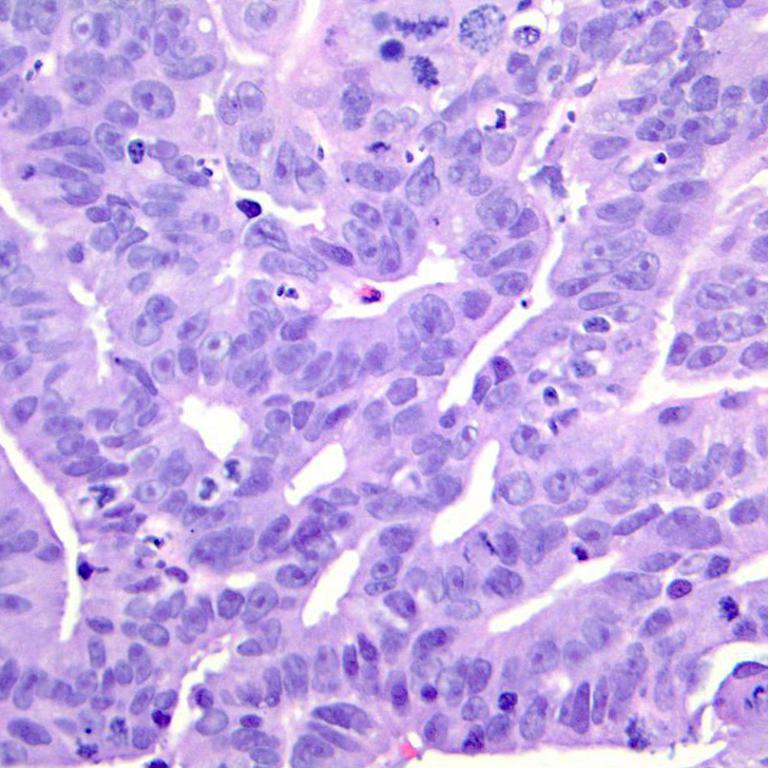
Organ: colon
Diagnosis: adenocarcinomas